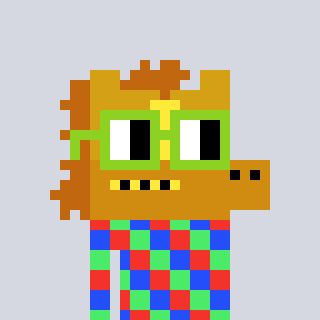
a pixel art character with square light green glasses, a yellow horse-shaped head and a teal-colored body on a cool background